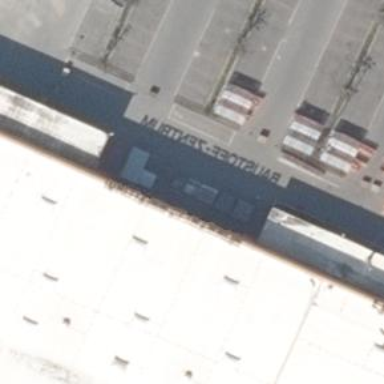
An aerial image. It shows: Asphalt parking aisle designated as service road.